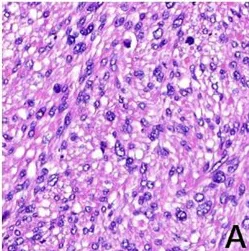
Pathological examination of case one. (A) The tumor with mitotically active spindle-shaped cells with severe diffuse atypia and abundant eosinophilic cytoplasm (16 mitoses per 10 high power fields) (H&E, x400).
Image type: pathology (h&e)